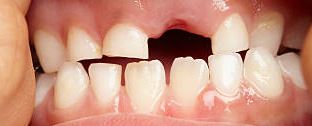
Condition: hypodontia